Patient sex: M
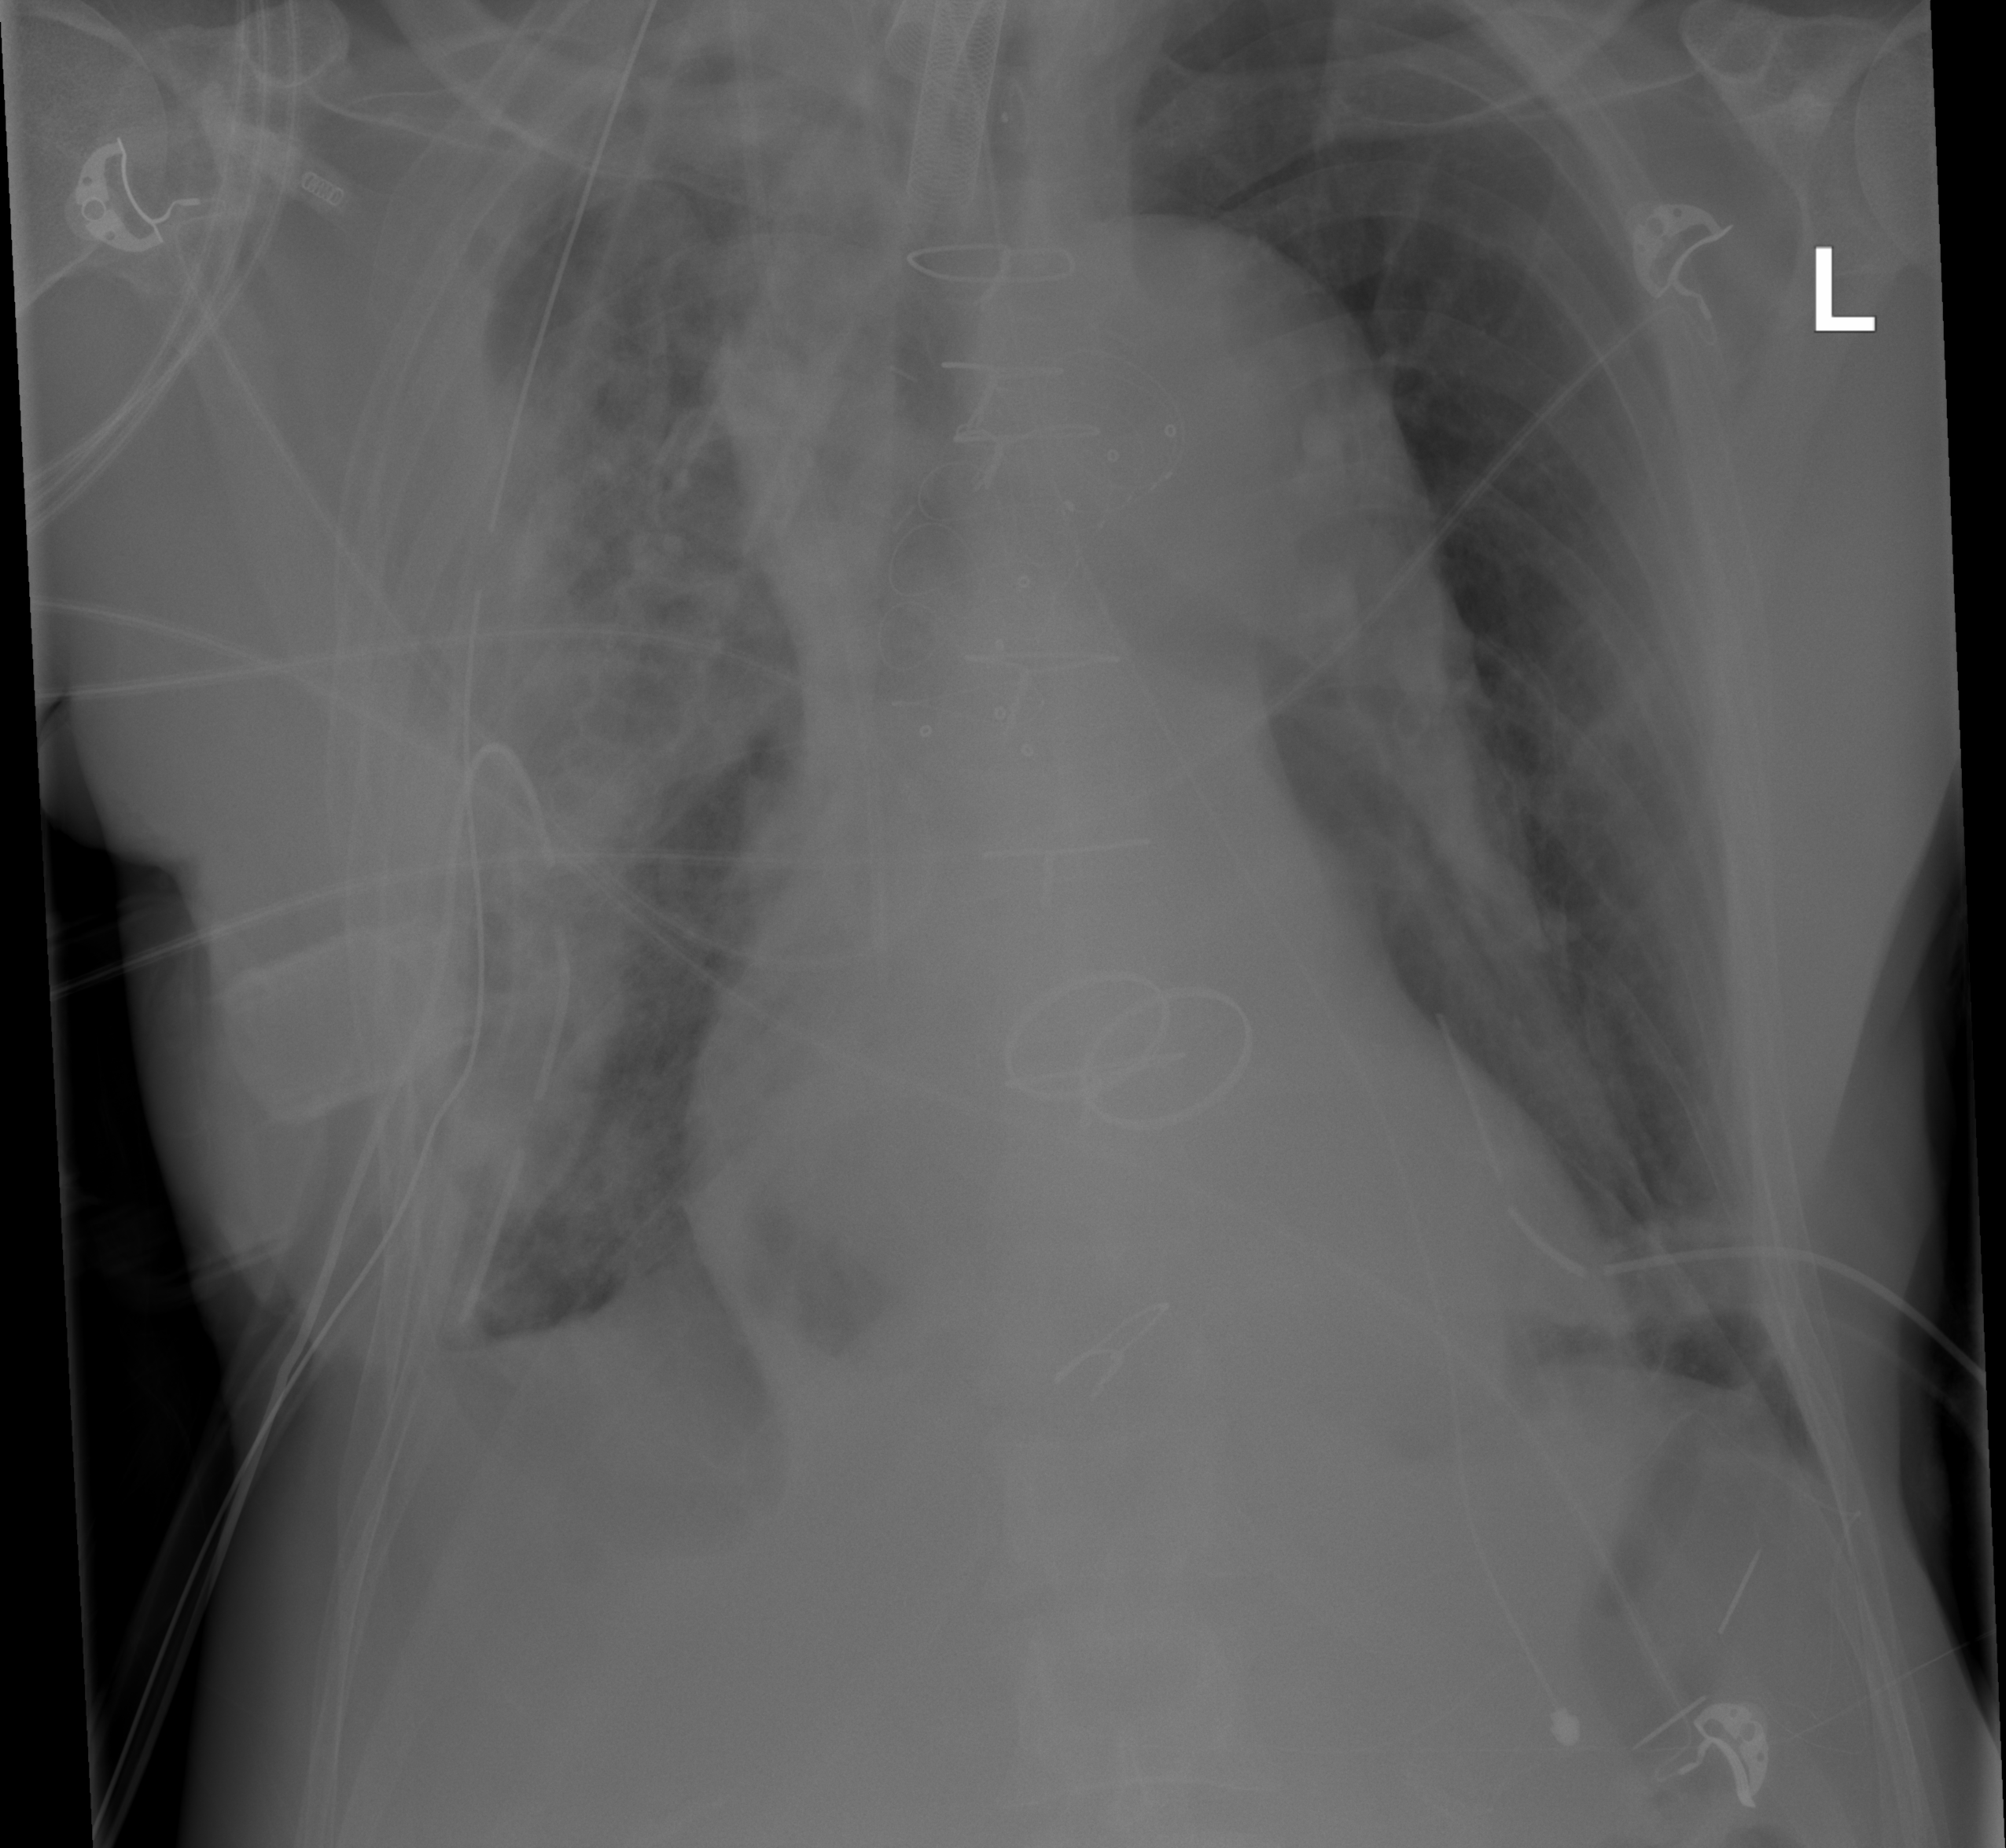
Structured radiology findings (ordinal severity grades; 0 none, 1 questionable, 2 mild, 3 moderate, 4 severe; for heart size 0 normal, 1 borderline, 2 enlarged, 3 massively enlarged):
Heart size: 2
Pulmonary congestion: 2
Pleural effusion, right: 3
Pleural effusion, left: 2
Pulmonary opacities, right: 3
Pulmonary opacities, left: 0
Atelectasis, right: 2
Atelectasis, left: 2